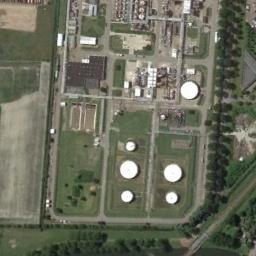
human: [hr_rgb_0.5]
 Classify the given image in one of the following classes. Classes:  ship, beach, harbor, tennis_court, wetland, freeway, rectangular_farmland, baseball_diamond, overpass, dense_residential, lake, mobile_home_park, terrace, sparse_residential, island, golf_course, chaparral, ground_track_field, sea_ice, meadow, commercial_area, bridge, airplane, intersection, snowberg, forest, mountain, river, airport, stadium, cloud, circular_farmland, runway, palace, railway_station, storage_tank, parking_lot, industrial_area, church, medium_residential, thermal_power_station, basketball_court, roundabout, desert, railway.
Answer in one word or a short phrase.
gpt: storage_tank